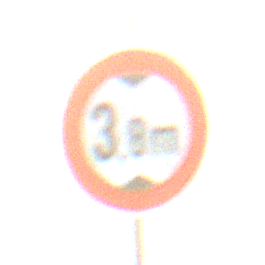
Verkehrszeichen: TatsaechlicheHoehe
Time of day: SunriseSunset
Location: Outdoor (Nature)
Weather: PartlyCloudy
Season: Summer
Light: Natural